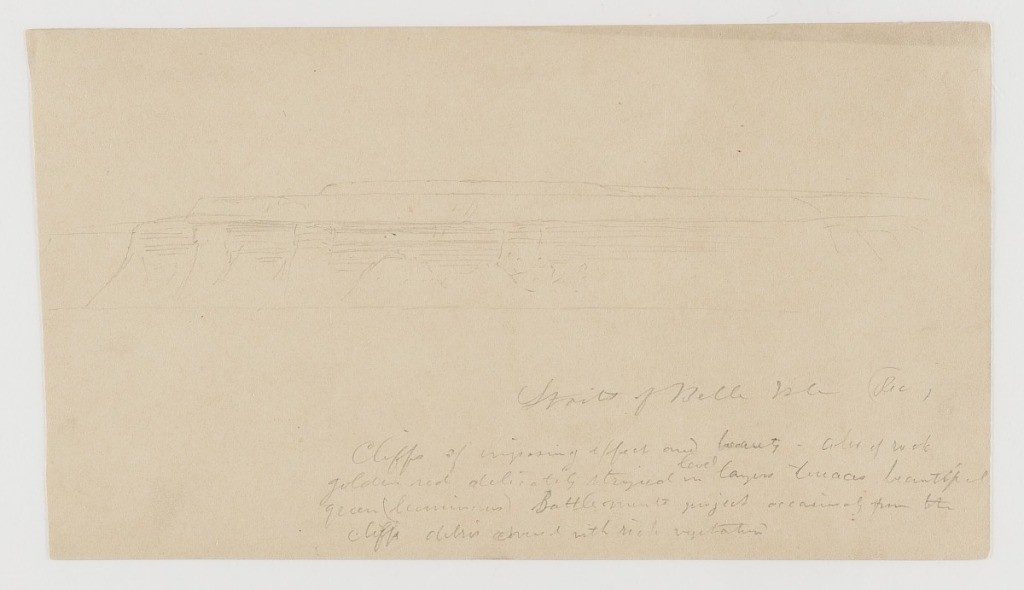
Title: Straits of Belle Isle, Canada
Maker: Frederic Edwin Church, American, 1826–1900
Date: June-July 1859
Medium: Graphite on light brown wove paper
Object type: drawing
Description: Landscape and seascape sketch showing a view of the cliffs of Belle Isle as seen from the ocean's surface off the coast of Newfoundland and Labrador, Canada. The water's surface extends through the foreground to the middle distance, where the island's coastal cliffs rise steeply out of the sea. Layers of soil and rock strata are visible around the cliff's many eroded embankments. The island's relatively flat top stretches across the composition and out of frame at right.